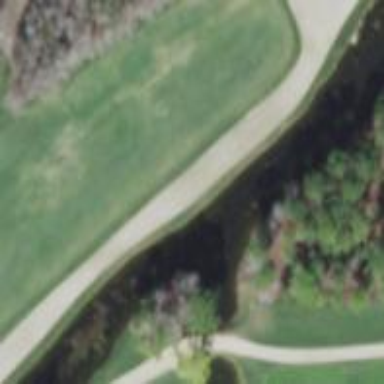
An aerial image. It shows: Golf bunker filled with sandy terrain.